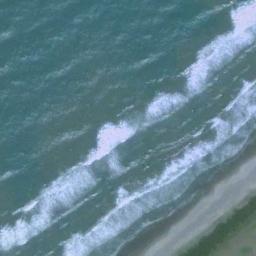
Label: beach